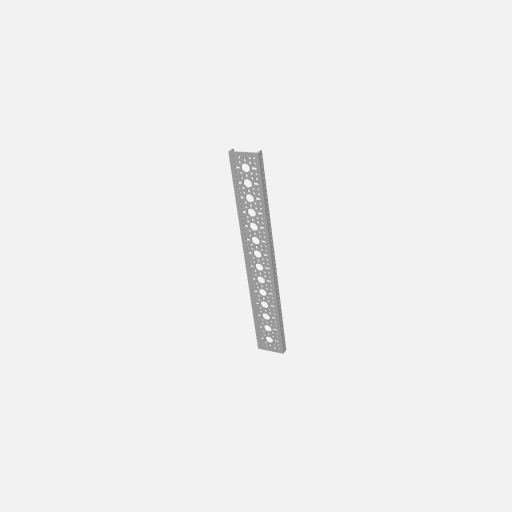
Part: LowSideUChannel14H